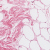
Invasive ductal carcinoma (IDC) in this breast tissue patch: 0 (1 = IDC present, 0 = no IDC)